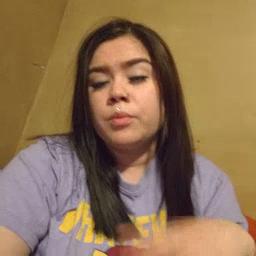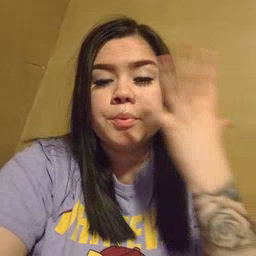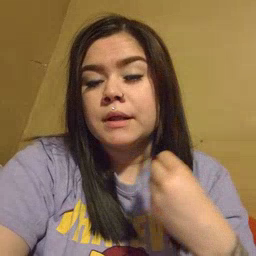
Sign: pretty